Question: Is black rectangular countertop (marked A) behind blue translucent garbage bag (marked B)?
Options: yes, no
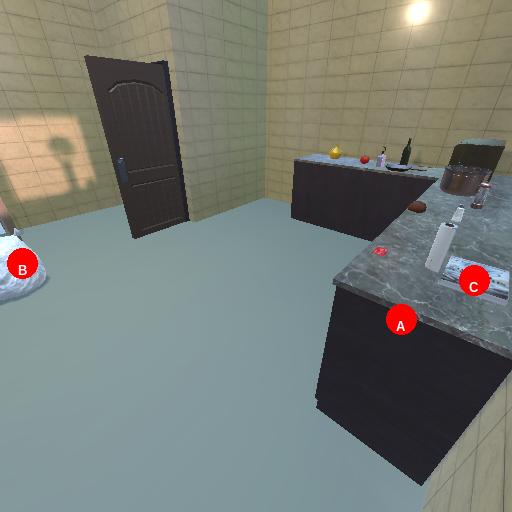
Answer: yes